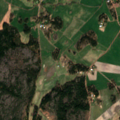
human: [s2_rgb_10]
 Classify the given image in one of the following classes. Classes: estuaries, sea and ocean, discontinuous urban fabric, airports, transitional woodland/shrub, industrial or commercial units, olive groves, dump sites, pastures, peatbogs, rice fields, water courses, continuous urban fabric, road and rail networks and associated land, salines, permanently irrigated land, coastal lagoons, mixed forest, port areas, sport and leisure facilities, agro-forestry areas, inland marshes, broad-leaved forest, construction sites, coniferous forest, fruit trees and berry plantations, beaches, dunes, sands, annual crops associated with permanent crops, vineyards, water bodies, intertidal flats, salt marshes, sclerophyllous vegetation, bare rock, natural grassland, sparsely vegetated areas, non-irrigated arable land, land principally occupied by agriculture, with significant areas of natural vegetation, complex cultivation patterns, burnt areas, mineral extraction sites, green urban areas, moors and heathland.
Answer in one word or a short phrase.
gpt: non-irrigated arable land, land principally occupied by agriculture, with significant areas of natural vegetation, mixed forest